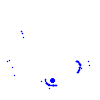
Particle: electron